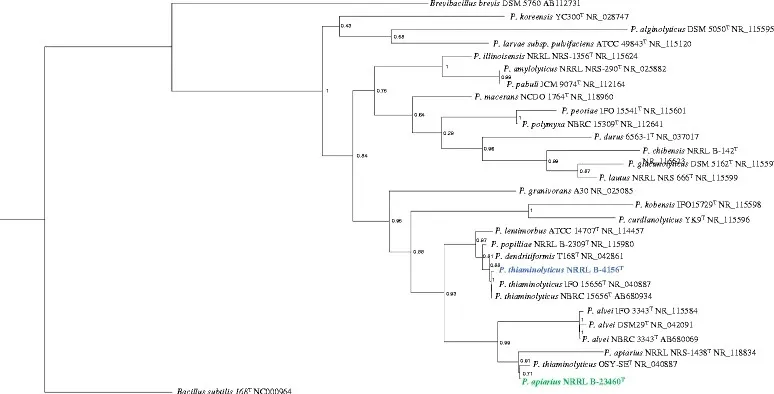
Phylogenetic tree of 10.1601/nm.5109 spp. based on 16S rRNA gene sequences. The maximum likelihood tree was inferred from a comparison of sequences from 10.1601/nm.5109 spp. , 10.1601/nm.5168
10.1601/strainfinder?urlappend=%3Fid%3DDSM+5760, and 10.1601/nm.10618 168 using FastTree 2.1. The sequences generated from the draft genomes of this study are highlighted, with 10.1601/nm.5156
10.1601/strainfinder?urlappend=%3Fid%3DNRRL+B-4156 in blue font, and 10.1601/nm.5116
10.1601/strainfinder?urlappend=%3Fid%3DNRRL+B-23460 in green font.
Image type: chart (chart)